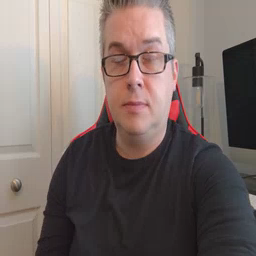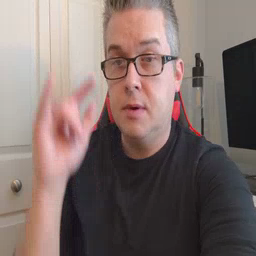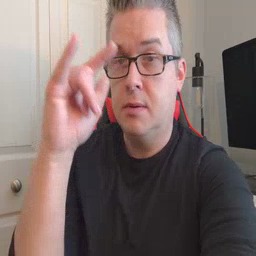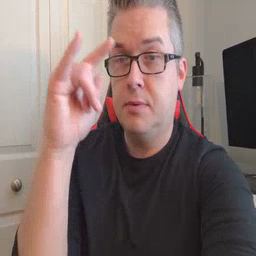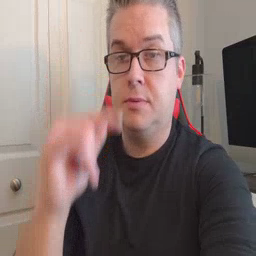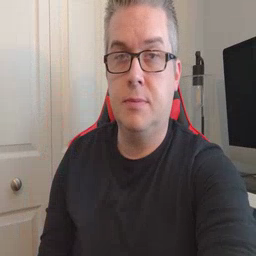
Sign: airplane